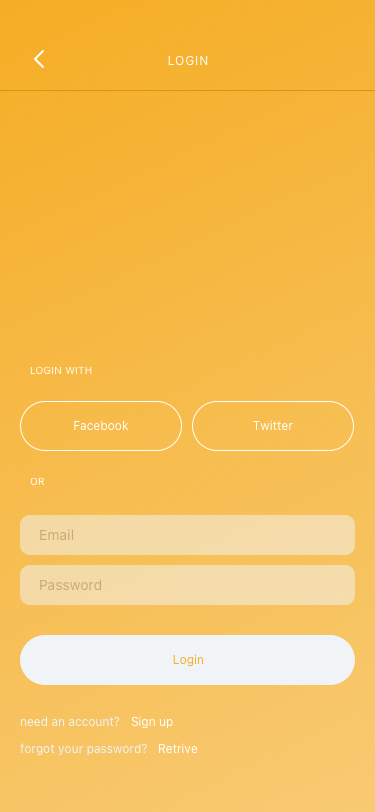
Text in this UI design:
forgot your password?
Retrive
need an account?
Sign up
OR
LOGIN WITH
LOGIN